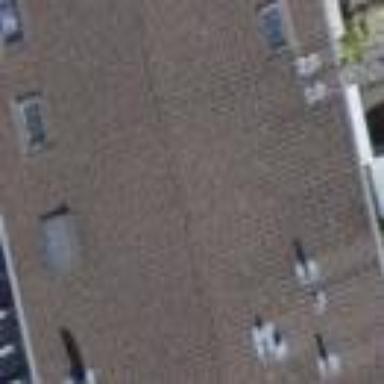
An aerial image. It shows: Building with tile roof.